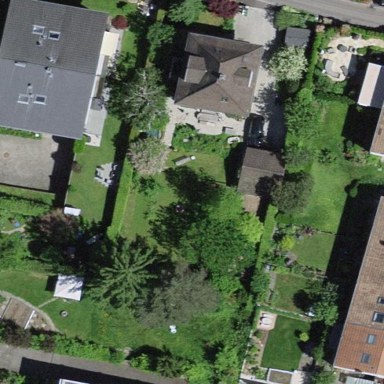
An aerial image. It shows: Garden that is leisure land.